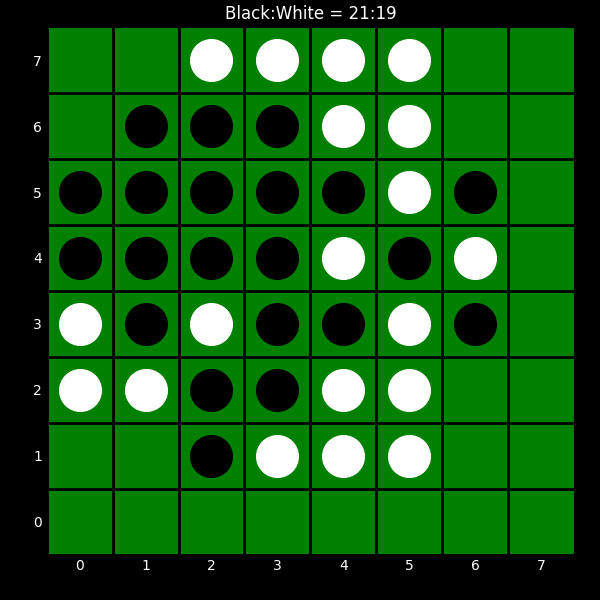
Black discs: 21
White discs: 19